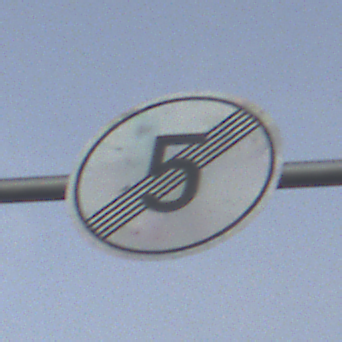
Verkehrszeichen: EndeGeschwindigkeit5
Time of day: SunriseSunset
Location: Outdoor (Nature)
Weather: PartlyCloudy
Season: NotSpecified
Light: Natural